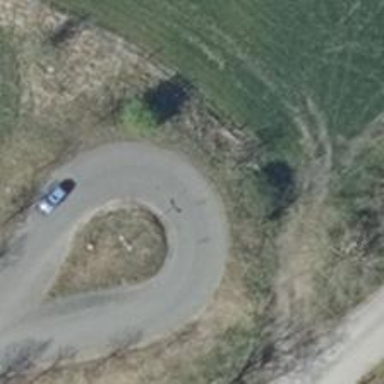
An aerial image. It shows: Turning loop on the road.